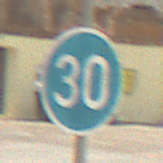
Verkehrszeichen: VorgeschriebeneMindestgeschwindigkeit
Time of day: Midday
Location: Outdoor (Suburban)
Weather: PartlyCloudy
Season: NotSpecified
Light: Natural